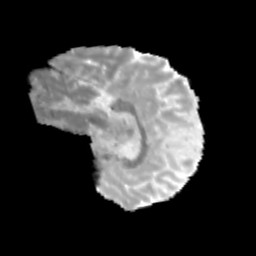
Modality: MD
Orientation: sagittal
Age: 9
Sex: male
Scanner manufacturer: siemens
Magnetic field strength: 3 T
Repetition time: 3.8 s
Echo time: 0.07 s